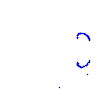
Particle: proton